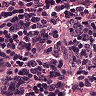
Metastatic tissue present: yes